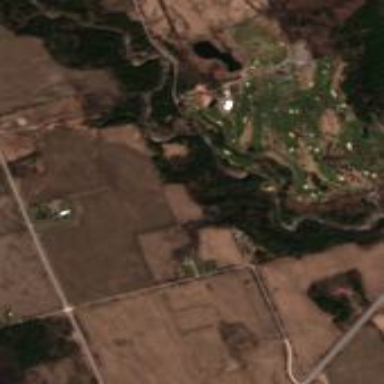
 place for golfing and leisure activities."